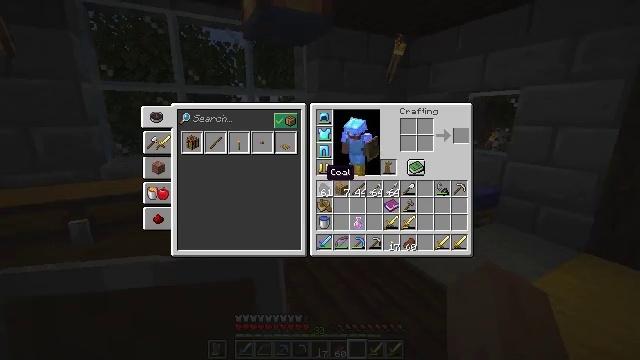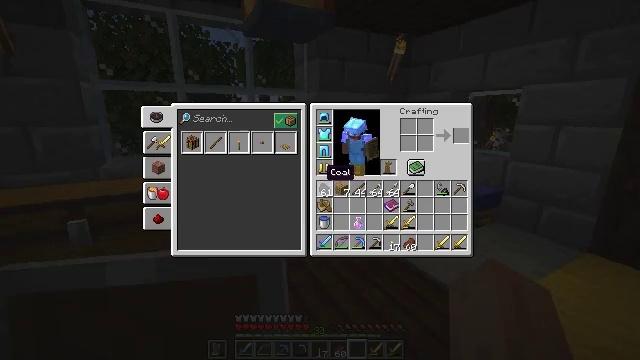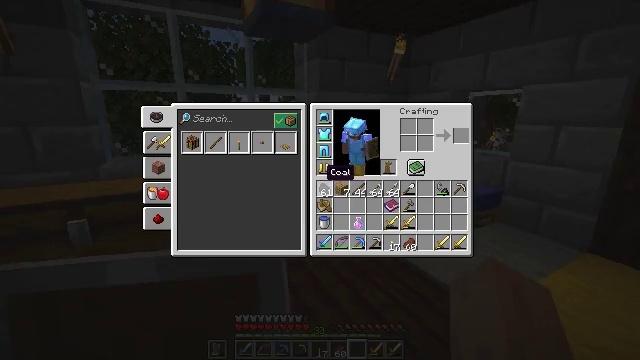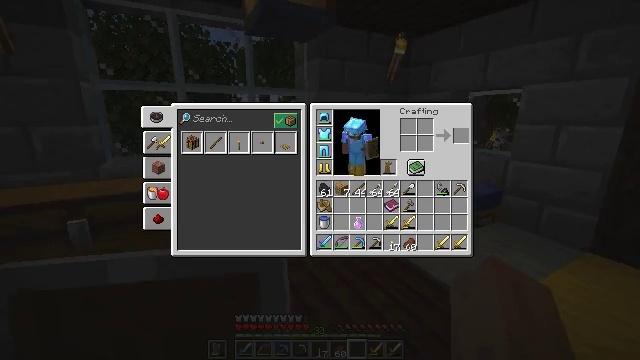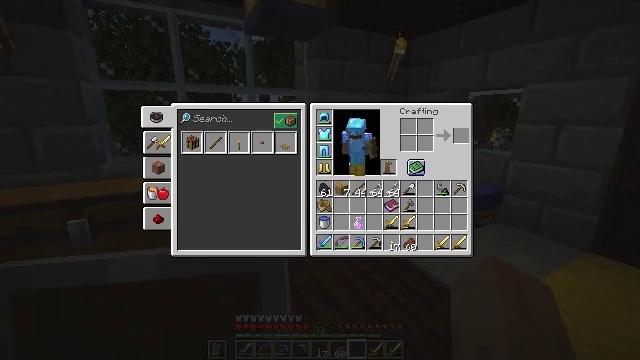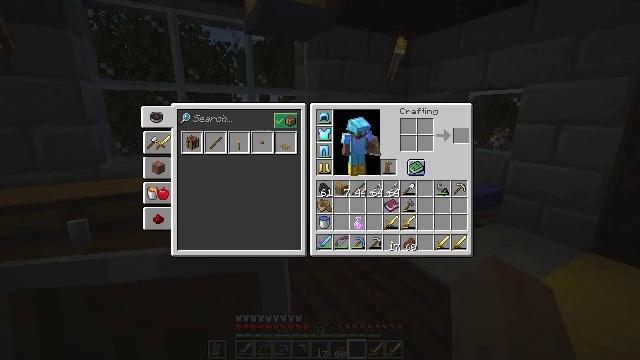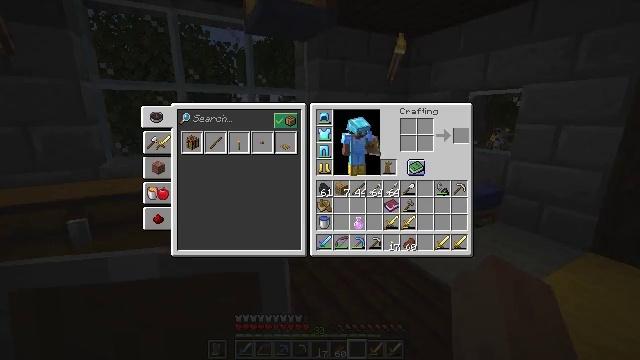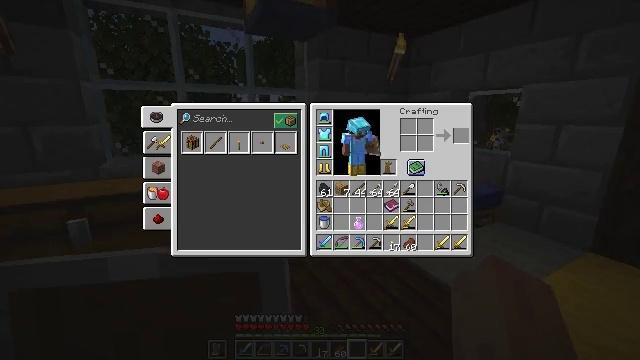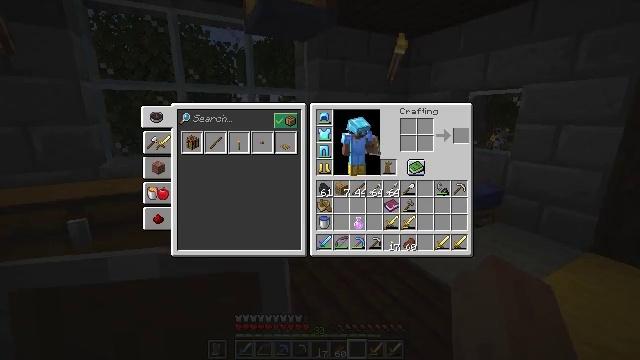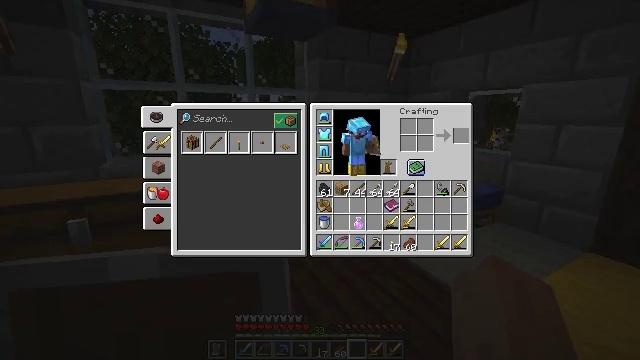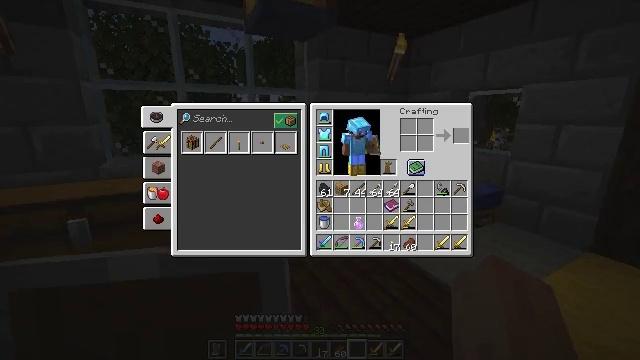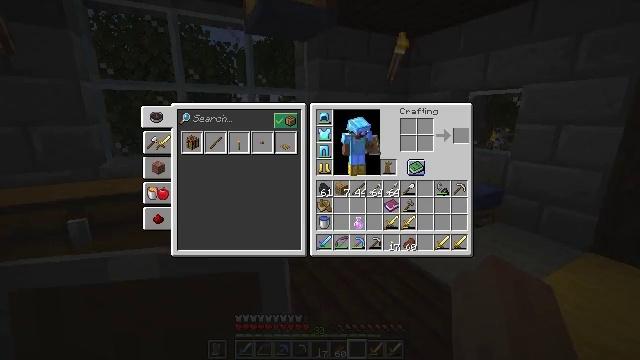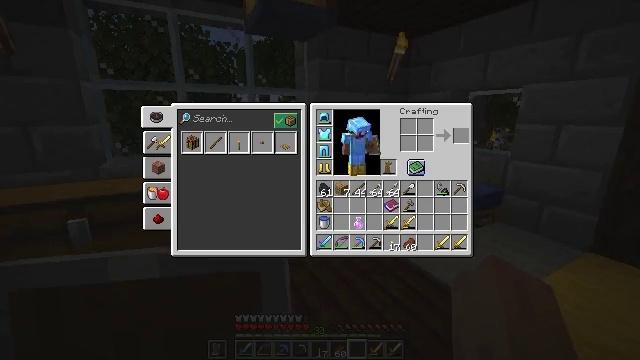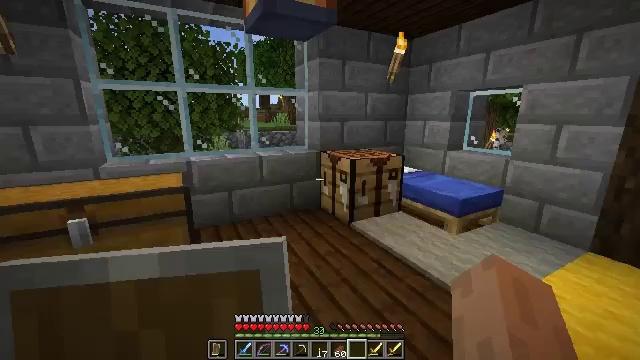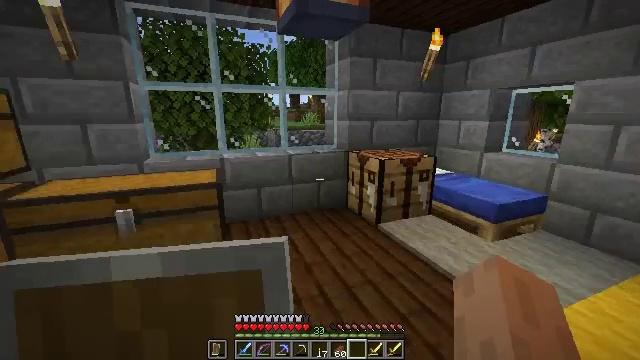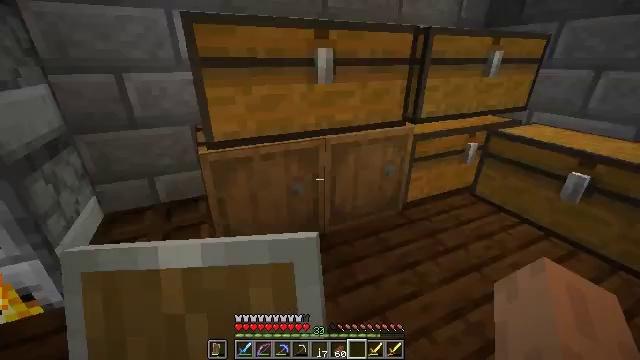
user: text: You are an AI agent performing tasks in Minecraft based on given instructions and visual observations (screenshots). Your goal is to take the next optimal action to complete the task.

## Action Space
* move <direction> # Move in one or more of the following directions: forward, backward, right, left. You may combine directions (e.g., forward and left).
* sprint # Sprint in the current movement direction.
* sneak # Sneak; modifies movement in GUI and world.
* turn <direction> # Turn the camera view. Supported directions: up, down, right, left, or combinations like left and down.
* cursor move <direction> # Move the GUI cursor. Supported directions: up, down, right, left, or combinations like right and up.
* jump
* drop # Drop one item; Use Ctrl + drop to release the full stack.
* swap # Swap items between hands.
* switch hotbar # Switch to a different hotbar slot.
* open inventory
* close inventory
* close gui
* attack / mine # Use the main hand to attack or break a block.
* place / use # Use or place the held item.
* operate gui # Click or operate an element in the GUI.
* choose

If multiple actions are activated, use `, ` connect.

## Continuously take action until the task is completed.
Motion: motion action
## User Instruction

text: craft item air
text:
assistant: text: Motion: no_op
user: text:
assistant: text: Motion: no_op
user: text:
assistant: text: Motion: cursor move right
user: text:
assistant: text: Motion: cursor move right
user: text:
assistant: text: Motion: no_op
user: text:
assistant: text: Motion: no_op
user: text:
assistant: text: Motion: no_op
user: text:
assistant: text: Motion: no_op
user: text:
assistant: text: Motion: no_op
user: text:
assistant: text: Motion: no_op
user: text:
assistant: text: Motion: no_op
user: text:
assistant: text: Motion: no_op
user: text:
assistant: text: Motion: no_op
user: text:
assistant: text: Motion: turn left
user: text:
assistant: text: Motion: turn left and down
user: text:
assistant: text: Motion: turn left
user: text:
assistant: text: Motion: no_op
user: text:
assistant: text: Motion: no_op
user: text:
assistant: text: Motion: no_op
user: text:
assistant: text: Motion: no_op
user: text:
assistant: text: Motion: turn right
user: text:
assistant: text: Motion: turn right and up
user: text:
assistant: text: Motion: no_op
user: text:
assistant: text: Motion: turn right and down
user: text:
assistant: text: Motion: turn right and down
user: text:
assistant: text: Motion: no_op
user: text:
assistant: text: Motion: use / place
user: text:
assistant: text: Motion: use / place
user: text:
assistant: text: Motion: no_op
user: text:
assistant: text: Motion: no_op